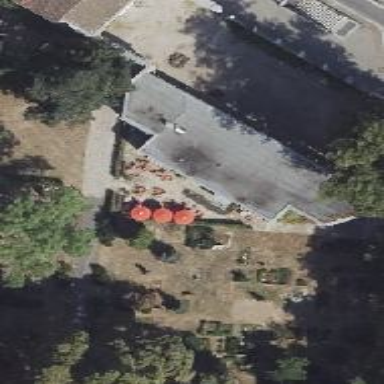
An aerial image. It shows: Café.